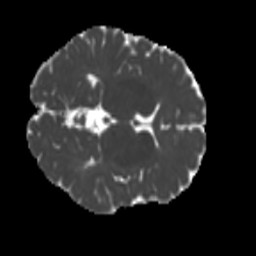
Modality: MD
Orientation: axial
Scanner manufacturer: siemens
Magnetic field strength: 3 T
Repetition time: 4 s
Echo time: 0.0594 s